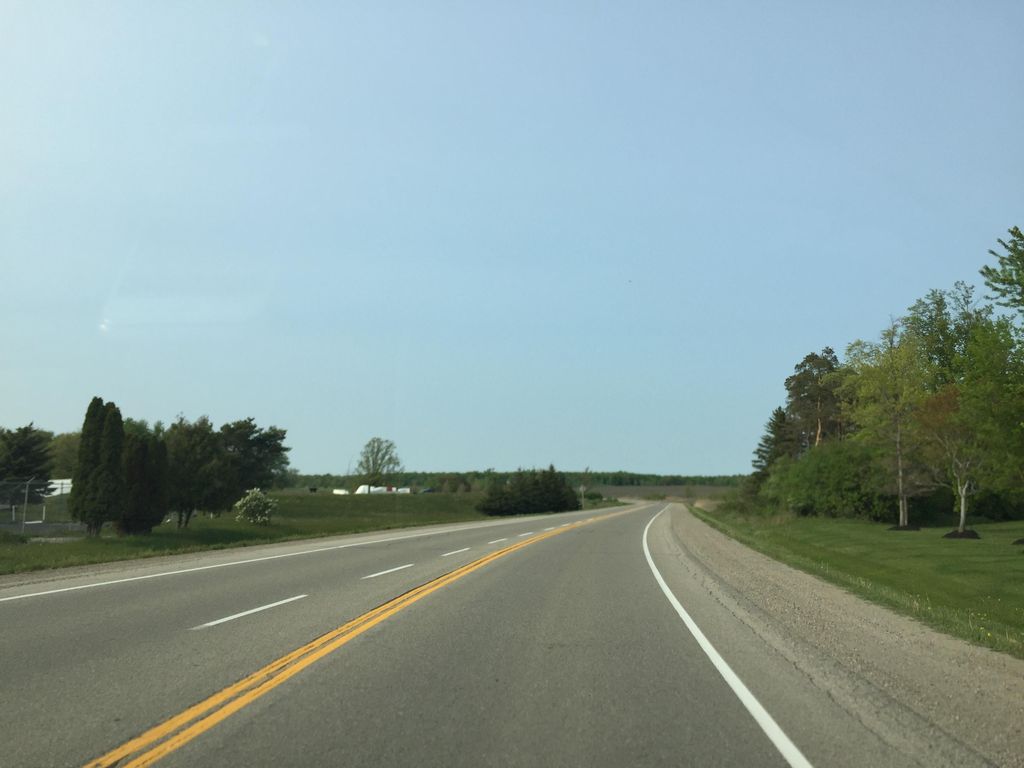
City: kitchener-waterloo